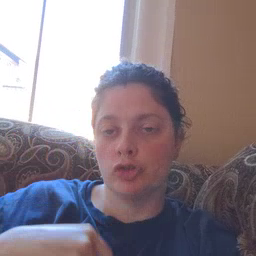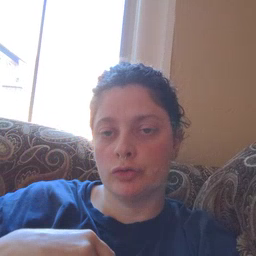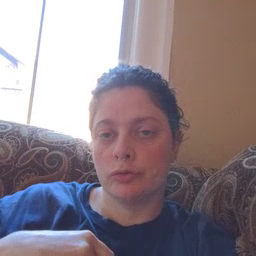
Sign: finger